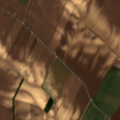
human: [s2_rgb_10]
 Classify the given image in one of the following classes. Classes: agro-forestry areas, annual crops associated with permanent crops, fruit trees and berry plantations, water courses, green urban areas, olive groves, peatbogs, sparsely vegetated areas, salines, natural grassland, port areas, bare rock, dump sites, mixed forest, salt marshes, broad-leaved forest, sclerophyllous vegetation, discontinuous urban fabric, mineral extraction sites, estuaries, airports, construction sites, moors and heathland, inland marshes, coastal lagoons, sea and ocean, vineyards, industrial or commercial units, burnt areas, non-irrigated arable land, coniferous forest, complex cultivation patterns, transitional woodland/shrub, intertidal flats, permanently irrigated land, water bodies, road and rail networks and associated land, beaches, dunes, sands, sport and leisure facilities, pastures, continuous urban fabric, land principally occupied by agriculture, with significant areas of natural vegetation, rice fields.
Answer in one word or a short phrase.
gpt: non-irrigated arable land